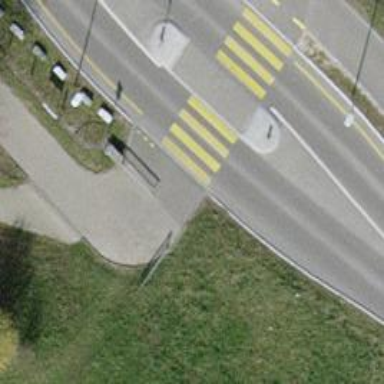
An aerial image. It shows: Cycle barrier.